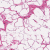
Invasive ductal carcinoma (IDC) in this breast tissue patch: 0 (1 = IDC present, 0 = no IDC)